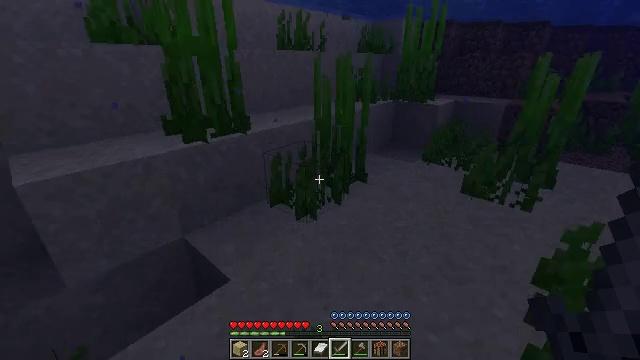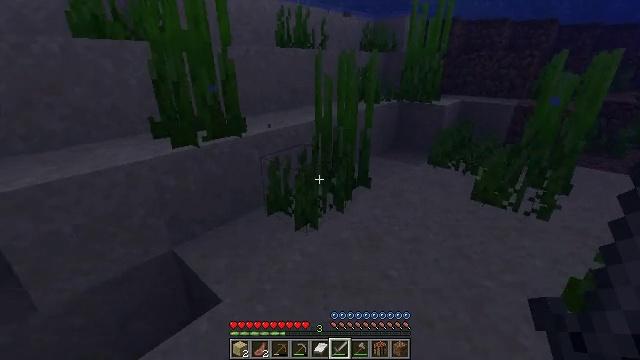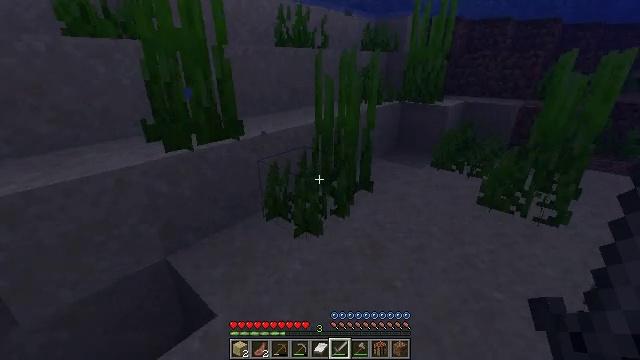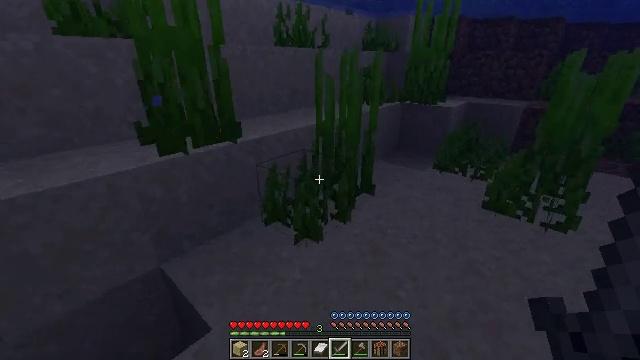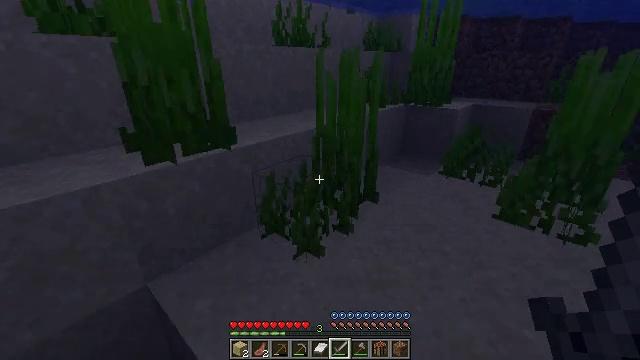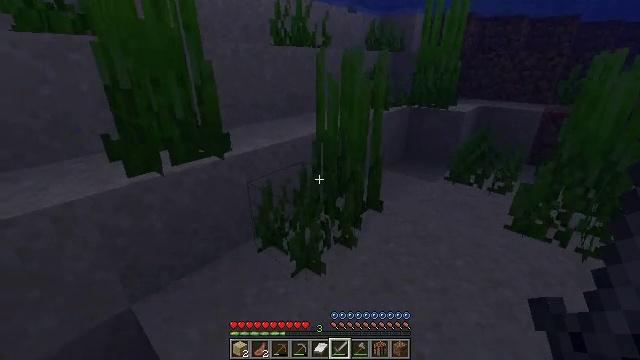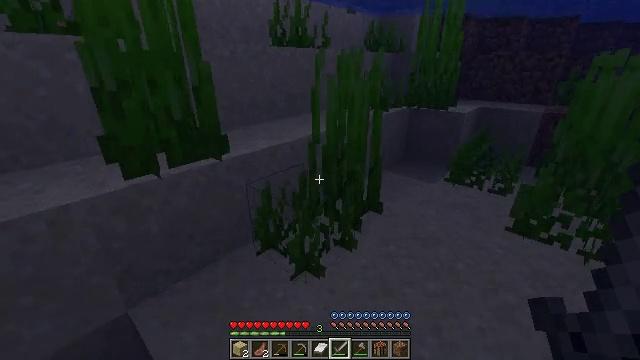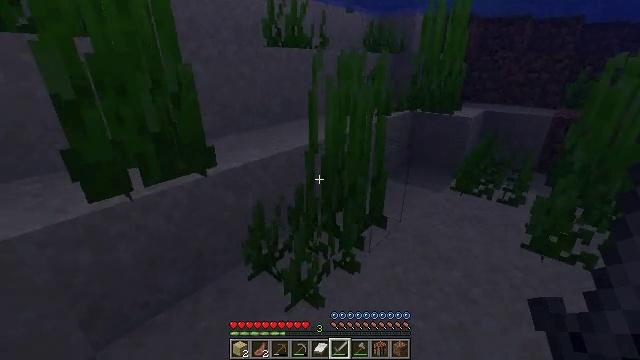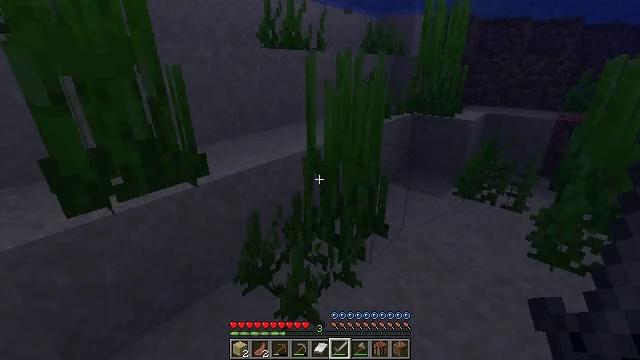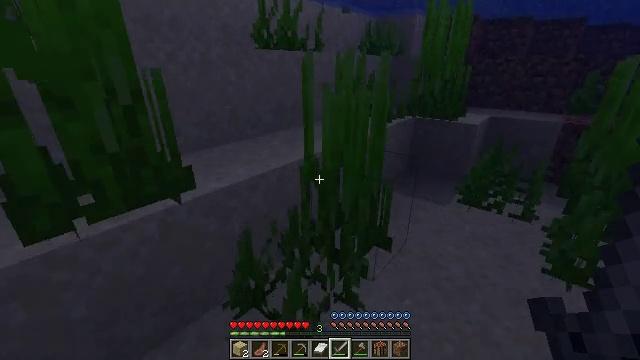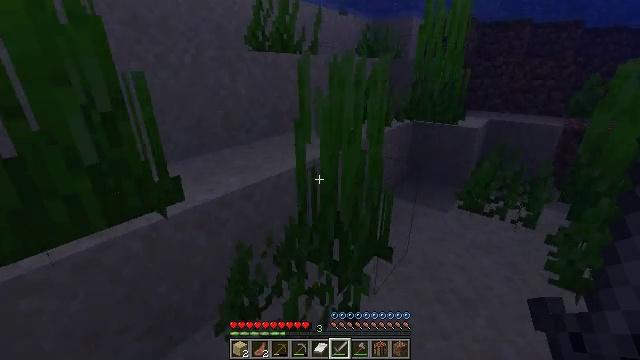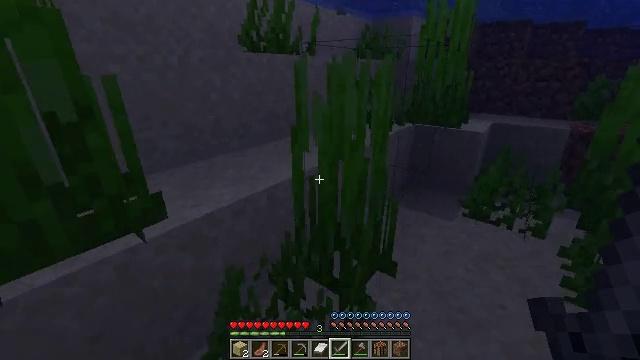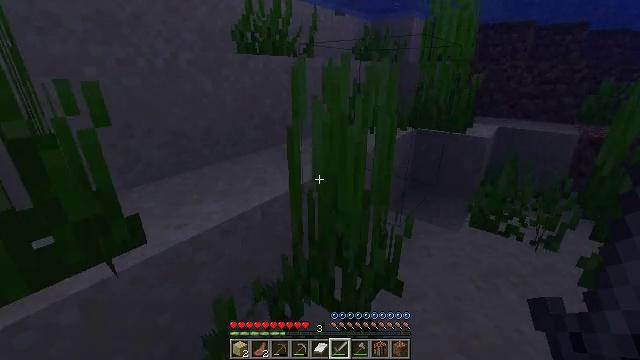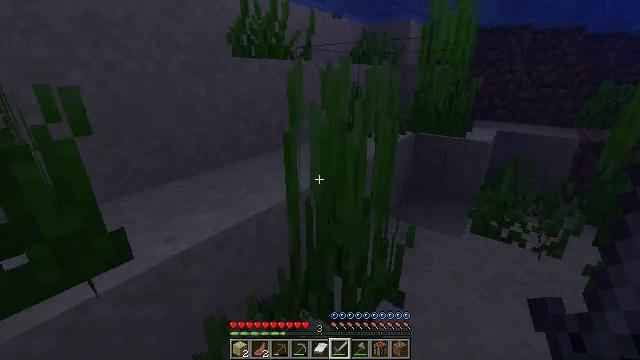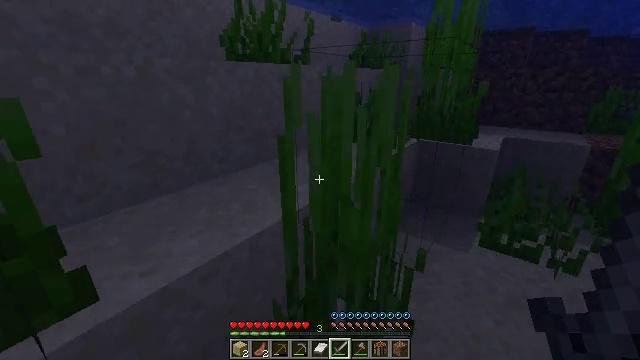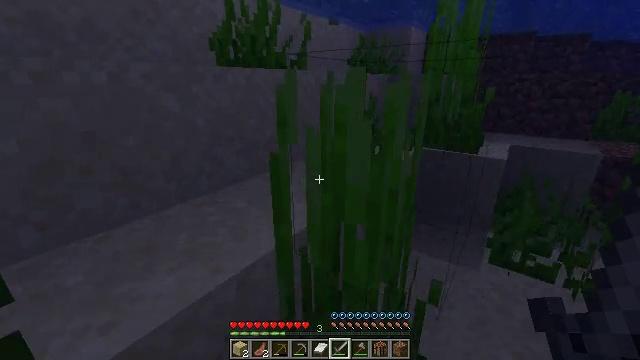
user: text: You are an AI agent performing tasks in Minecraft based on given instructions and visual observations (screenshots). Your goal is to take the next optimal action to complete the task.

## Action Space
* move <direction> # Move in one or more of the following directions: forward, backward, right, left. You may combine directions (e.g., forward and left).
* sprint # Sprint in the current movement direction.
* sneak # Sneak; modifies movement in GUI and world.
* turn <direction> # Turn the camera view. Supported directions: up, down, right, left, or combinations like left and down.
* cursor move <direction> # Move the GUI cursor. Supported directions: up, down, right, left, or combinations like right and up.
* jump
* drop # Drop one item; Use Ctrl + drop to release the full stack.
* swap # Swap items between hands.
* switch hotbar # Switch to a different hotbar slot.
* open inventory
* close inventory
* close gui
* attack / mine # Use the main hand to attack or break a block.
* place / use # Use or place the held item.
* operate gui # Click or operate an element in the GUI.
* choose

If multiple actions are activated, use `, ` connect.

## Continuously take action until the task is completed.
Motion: motion action
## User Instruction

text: Attack the sunflower to harvest it.
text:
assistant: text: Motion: move forward, sprint, jump
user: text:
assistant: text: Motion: move forward, sprint, jump
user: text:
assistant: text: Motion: move forward, sprint, jump
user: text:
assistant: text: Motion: move forward, sprint, jump
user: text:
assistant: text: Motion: move forward, sprint, jump
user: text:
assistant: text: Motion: move forward, sprint, jump
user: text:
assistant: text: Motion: move forward, sprint, jump
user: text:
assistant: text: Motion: move forward, sprint, jump
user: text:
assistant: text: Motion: move forward, sprint, jump
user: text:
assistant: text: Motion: move forward, sprint, jump
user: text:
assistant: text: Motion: move forward, sprint, jump
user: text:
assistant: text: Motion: move forward, sprint, jump
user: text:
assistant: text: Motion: move forward, sprint, jump
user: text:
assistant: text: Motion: move forward, sprint, jump
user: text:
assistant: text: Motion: move forward, sprint, jump
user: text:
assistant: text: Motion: move forward, sprint, turn up, jump
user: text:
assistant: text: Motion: move forward, sprint, turn up, jump
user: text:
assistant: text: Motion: move forward, sprint, turn up, jump
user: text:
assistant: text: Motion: move forward, sprint, turn left and up, jump
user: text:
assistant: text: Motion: move forward, sprint, turn left, jump
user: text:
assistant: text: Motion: move forward, sprint, jump
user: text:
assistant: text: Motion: move forward, sprint, jump
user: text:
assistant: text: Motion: move forward, sprint, jump
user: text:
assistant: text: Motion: move forward, sprint, jump
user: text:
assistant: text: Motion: move forward, sprint, turn left, jump
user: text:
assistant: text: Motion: move forward, sprint, jump
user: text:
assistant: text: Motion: move forward, sprint, jump
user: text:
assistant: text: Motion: move forward, sprint, jump
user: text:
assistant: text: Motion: move forward, sprint, jump
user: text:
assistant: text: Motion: move forward, sprint, jump